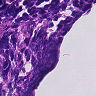
Metastatic tissue present: no